Field crop: maize
Growth stage: 2
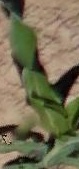
Species: maize